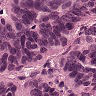
Metastatic tissue present: yes